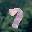
Label: 7